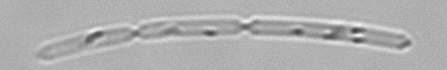
Label: Cerataulina_pelagica